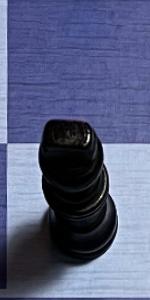
Label: King_Black